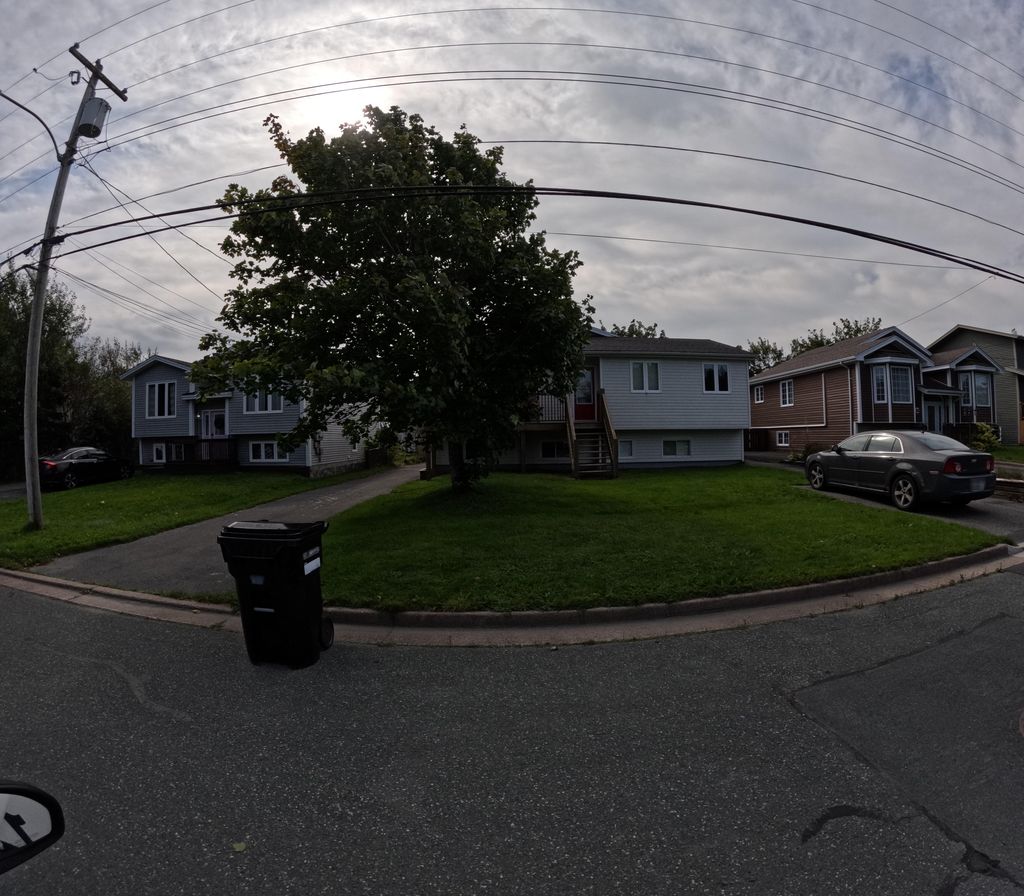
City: st_johns